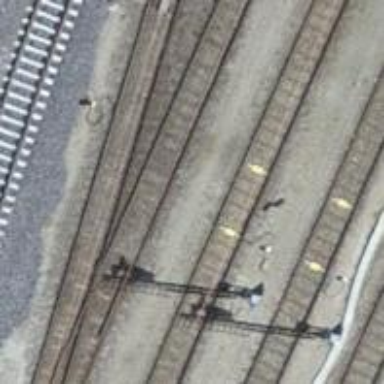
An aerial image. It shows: Railway signal.